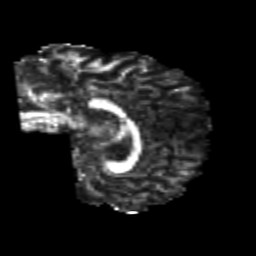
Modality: FA
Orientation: sagittal
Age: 22
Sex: female
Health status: healthy
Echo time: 0.074 s